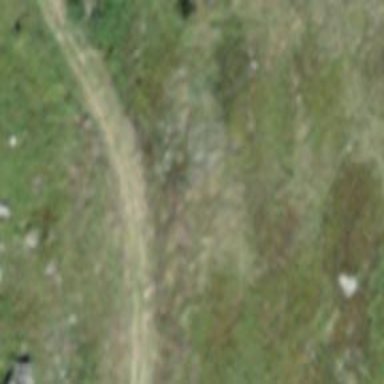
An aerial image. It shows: Grassy path with excellent trail visibility. It is backcountry hike trail.